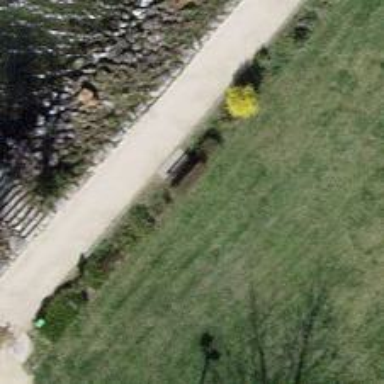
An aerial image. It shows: Brown bench in the vicinity.